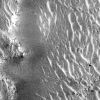
Atmospheric dust classification: not_dusty